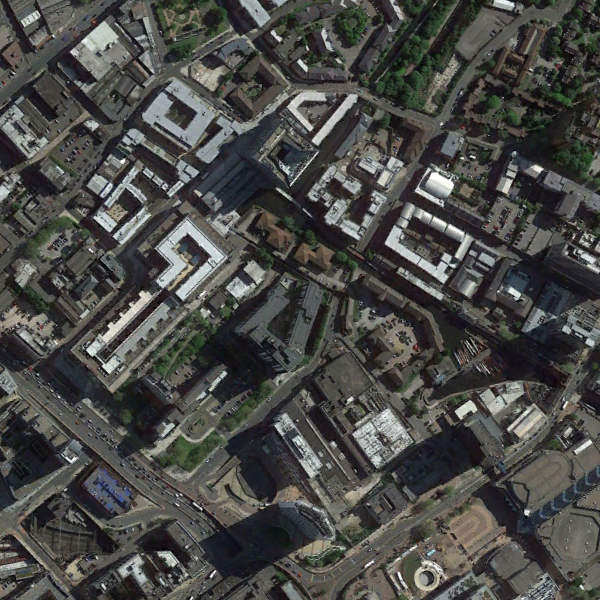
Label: Commercial